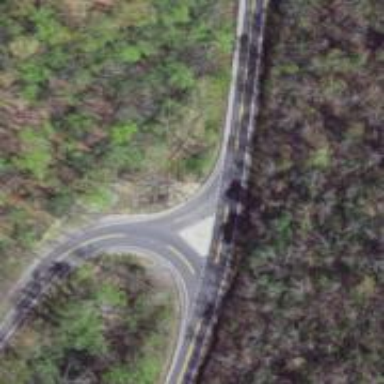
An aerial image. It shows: Secondary link road.